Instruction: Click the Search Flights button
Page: home
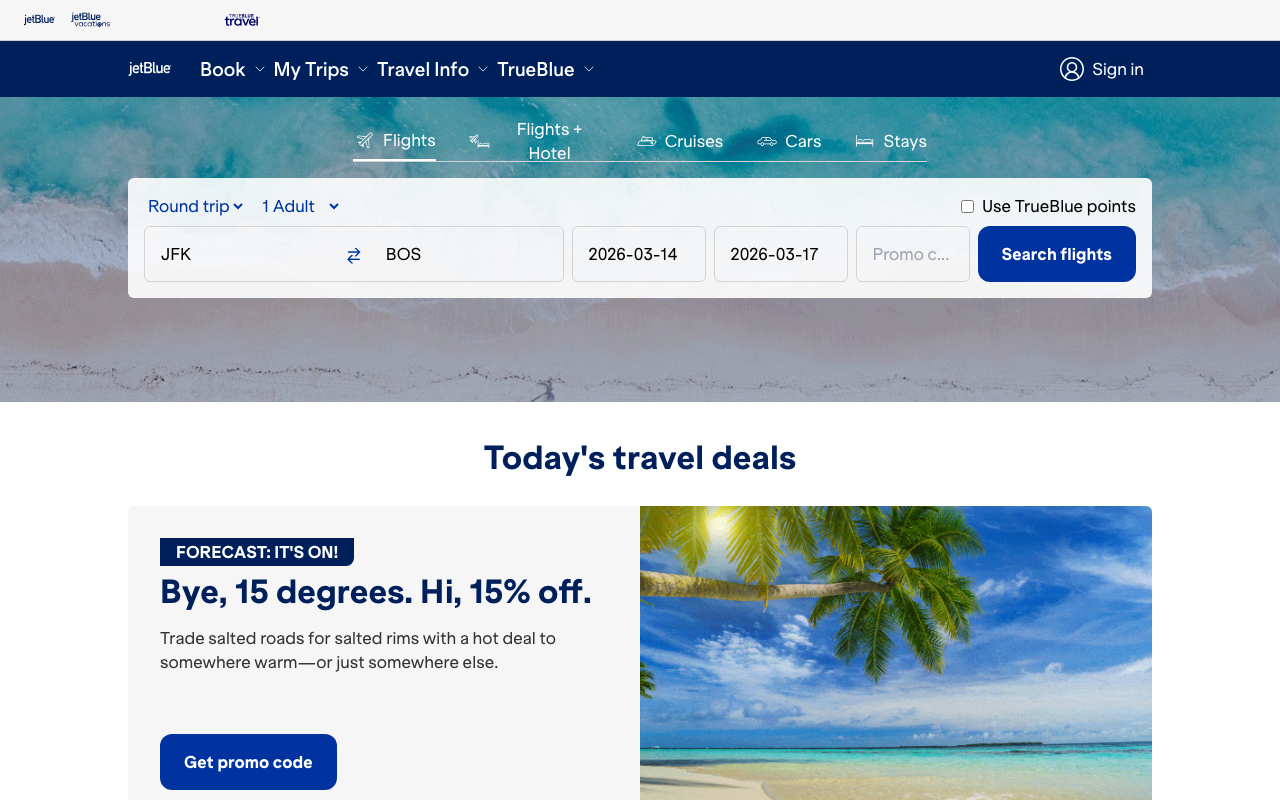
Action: click